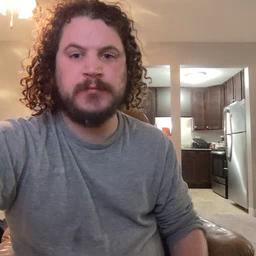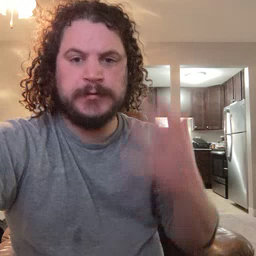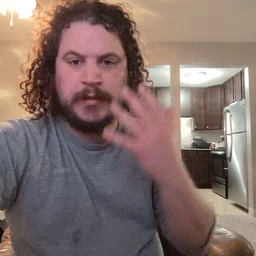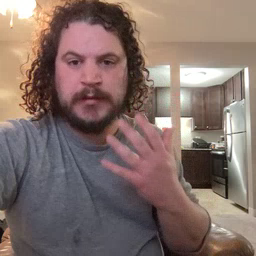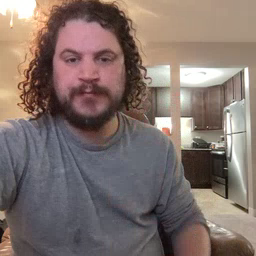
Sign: sad